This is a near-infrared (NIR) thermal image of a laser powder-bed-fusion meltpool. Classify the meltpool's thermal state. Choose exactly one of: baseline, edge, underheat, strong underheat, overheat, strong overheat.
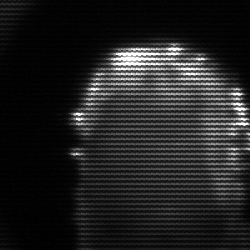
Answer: baseline